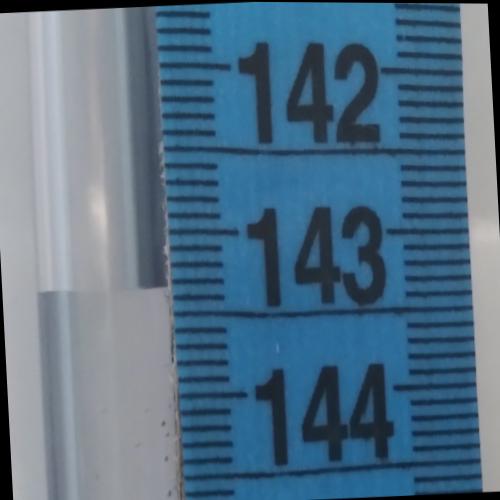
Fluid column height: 143.3 cm